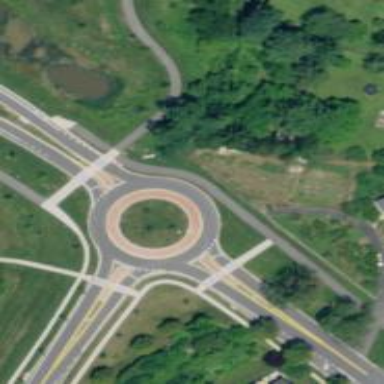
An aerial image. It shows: Tertiary road leading to roundabout junction.